Question: I am trying to make a responsive website and in one of the parts of the site i have 3 div which i want to display in parallel when the user is watching it from a PC and one after each other vertically when is from a tablet or mobile phone.
I tried with "margin:auto", "text-align" and other properties but i cant figure out how to make the picture and the div above it be in the middle depending on the size of the window.
Right now, i have the code like this.
<URL>
html:
'''
<!DOCTYPE html>
<html lang="en">
<link rel="stylesheet" type="text/css" href="portfolio2.css">
<meta name="viewport" content="width=device-width, initial-scale=1.0">
<head>
</head>
<body>
<div class="body">
<div id="1">
<div class="cProfile" id="1">
<h1>Title<br><hr></h1>
<div class="col-4" id="1">
<h3 id="idAbout">Text</h3>
<span id="idAboutTxt">Bla bla bla, bla bla bla, bla bla bla, bla bla bla, bla bla bla, bla bla bla, bla bla bla, bla bla bla, bla bla bla,
bla bla bla, bla bla bla, bla bla bla, bla bla bla, </span>
</div>
<div class="col-4" id="1">
<img class="imgYo" src="http://www.apicius.es/wp-content/uploads/2012/07/IMG-20120714-009211.jpg" alt="ooops!">
</div>
<div class="col-4" id="1">
<div class="cv">
<div class="google">
<a href="https://www.google.com/" target="_blank">
<table>
<tr>
<td><img src="https://yt3.ggpht.com/-v0soe-ievYE/AAAAAAAAAAI/AAAAAAAAAAA/OixOH_h84Po/s900-c-k-no-mo-rj-c0xffffff/photo.jpg"></td>
<td></img><span>Google</span></td>
</tr>
</table>
</a>
</div>
<div class="dropdown">
<button class="dropbtn">Download</button>
<div class="dropdown-content" style="left:0;">
<a href="1" download>1</a>
<a href="2" download>2</a>
</div>
</div>
</div>
</div>
</div>
</div>
</div>
</body>
</html>
'''
css:
'''
/*Contenido*/
/*Responsive Grid*/
[class*="col-"] {
float: left;
}
@media only screen and (min-width: 1200px) {
/* PC: */
.col-1 {width: 8.33%;}
.col-2 {width: 16.66%;}
.col-3 {width: 25%;}
.col-4 {width: 33.33%;}
.col-5 {width: 41.66%;}
.col-6 {width: 50%;}
.col-7 {width: 58.33%;}
.col-8 {width: 66.66%;}
.col-9 {width: 75%;}
.col-10 {width: 83.33%;}
.col-11 {width: 91.66%;}
.col-12 {width: 100%;}
}
.cProfile{
margin: 5px 15%;
}
.cProfile h1{
text-align:center;
color:#5882FA;
font-size:54px;
}
.cProfile h3{
color:#5882FA;
font-size:27px;
}
.imgYo{
border-radius:50%;
display: block;
margin: auto;
border: 1px solid #5882FA;
border-radius: 4px;
padding: 5px 5px;
margin: 25px 10px 10px 10px;
width:80%;
height:80%;
box-shadow: 0 4px 8px 0 rgba(0, 0, 0, 0.2), 0 6px 20px 0 rgba(0, 0, 0, 0.19);
}
.anchor{
display: block;
height: 90px;
margin-top: -90px;
visibility: hidden;
}
.cv{
padding:20%;
margin:auto;
}
.cv span{
height:50px;
text-align:center;
letter-spacing: 0px;
}
.google a{
text-decoration: none;
font-variant: small-caps;
font-style: bold;
letter-spacing: -1px;
font-size: 30px;
margin:auto;
}
a:link {
color: black;
}
a:visited {
color: black;
}
.google img{
width:50px;
height:50px;
}
/* Dropdown Button */
.dropbtn {
color: black;
padding: 16px;
font-size: 16px;
border: none;
cursor: pointer;
padding:20px;
}
/* The container <div> - needed to position the dropdown content */
.dropdown {
position: relative;
height:200px;
padding-top:30px;
margin:auto;
}
/* Dropdown Content (Hidden by Default) */
.dropdown-content {
display: none;
position: absolute;
background-color: #f9f9f9;
min-width: 160px;
box-shadow: 0px 8px 16px 0px rgba(0,0,0,0.2);
}
/* Links inside the dropdown */
.dropdown-content a {
color: black;
padding: 12px 16px;
text-decoration: none;
display: block;
}
/* Change color of dropdown links on hover */
.dropdown-content a:hover {background-color: #f1f1f1}
/* Show the dropdown menu on hover */
.dropdown:hover .dropdown-content {
display: block;
}
/* Change the background color of the dropdown button when the dropdown content is shown */
.dropdown:hover .dropbtn {
background-color: #5882FA;
}
'''
At then end, i want something like this:

PC on the left, Tablet and mobile on the right.
Thank you in advance!
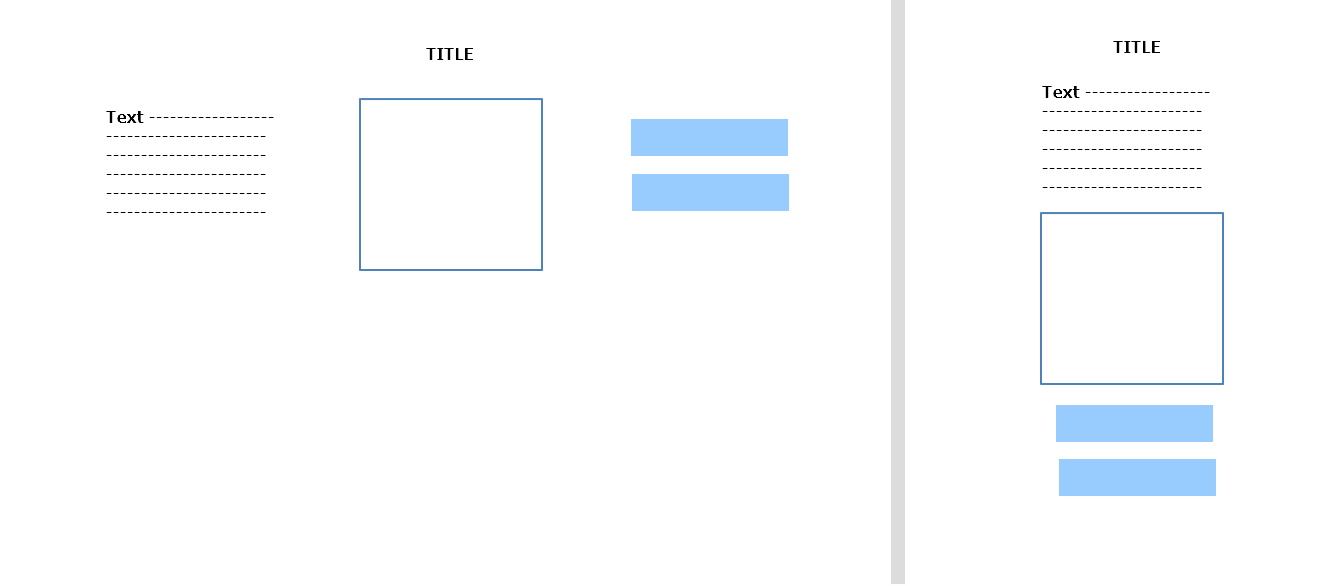
Answer: Javi, Bootstrap it's the way to go:
Bootstrap Example
'''
<div class="jumbotron text-center">
<h1>My First Bootstrap Page</h1>
<p>Resize this responsive page to see the effect!</p>
</div>
<div class="container">
<div class="row">
<div class="col-sm-4">
<h3>Column 1</h3>
<p>SECTION 1</p>
</div>
<div class="col-sm-4">
<h3>Column 2</h3>
<p>SECTION 2</p>
</div>
<div class="col-sm-4">
<h3>Column 3</h3>
<p>SECTION 3</p>
</div>
</div>
</div>
</body>
</html>
'''
The magic comes when you use the classes "col-sm-4" for the divs. Responsive layouts are really amazing with Bootstrap.